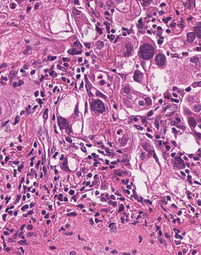
Tumor epithelial tissue: yes
Tumor-associated stroma tissue: yes
Normal tissue: no